Question: This is a question regarding a very simple construction - I have the following XAML:
'''
<Viewbox Height="100" Stretch="Uniform">
<TextBlock FontFamily="Georgia">My Cool Text</TextBlock>
</Viewbox>
'''
This is quite simple to understand. Yet when I start the program I get strange blurry text (there are no bitmap effects anywhere in my project).
(left side - the designer view in VS2010, right side - the running application)
Does anyone have ANY suggestions about why this is happening??
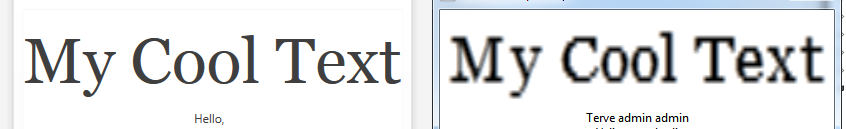
Answer: While Jefim has correctly answered his own question, I wanted to explain why you get this behaviour when using this particular set of features. Jefim suggests that this is a bug in WPF, but it's not. The problem arises as a result of asking for WPF to do something impossible. It has to pick a compromise when you've asked for this impossible thing, and the result is what you see above.
The explanation is a bit long for a comment, which is why I'm putting it in a separate answer.
This example uses two mutually contradictory features of WPF. Those features are:
1. The ability to render visuals consistently at any scale
2. The ability to render text in the same way GDI32 renders text
You can't use both features at once. GDI32 renders text in a way that cannot be scaled consistently: if a particular piece of text at a certain font size happens to be 200 pixels wide, if you multiply the font size by 3, and render the same text in the same font family at that new font size, in GDI32 it probably won't be 600 pixels - it'll be close, but it will typically not be quite right.
GDI32 messes with the shapes and widths of characters in order to enhance the clarity and sharpness of the text. Specifically, it bends letters out of shape so that their features align better with the pixels on your screen. And where necessary, it will adjust the width of individual characters to be an exact number of pixels wide. Since this letter bending is all based around actual pixels, it bends text in different ways at different font sizes.
While that gives you nice sharp looking text, it looks absolutely horrible if you try to change the scale gradually. If you try to animate the font size of some text rendered in this fashion, the thing will seem to shimmer and shudder, because the adjustments made in the name of clarity end up being slightly different at each font size. Even if you're not animating, it can still produce poor results - if you have a single typeface shown at a number of sizes, it can look quite different at each size; if your application has a zoom feature, the character of the text can seem to change significantly as you zoom in and out. (And so can the layout. If you use Microsoft Word, you may have noticed that you sometimes get odd-looking extra wide spaces between certain words. This is the result of Word fighting with GDI32 - Word attempts to keep the on-screen layout as close as possible to how things will look when printing, which means it sometimes clashes with GDI32's grid fitting.)
So WPF offers a different approach to text rendering: it can render text in a way that is as faithful as possible to the original design of the font. This distorts the text less, and it means that you don't get discontinuities as you scale.
The downside is that the text looks blurry, compared to how text rendered by GDI32 looks. (The distortions made by GDI32 are all aimed at improving clarity.)
So in WPF 4.0, Microsoft added the ability to render text in the way GDI32 would. That's what 'TextOptions.TextFormattingMode="Display"' does.
By turning on that option, you are saying "I don't need consistent scaling, and I'd prefer clarity, so generate the same pixels you would have done in GDI32." If you then go on to apply scaling, having told WPF you didn't need scalability, you get crappy results. WPF carefully generated a bitmap representation of the text exactly to your specifications, and you then told it to render that text at a different scale. And so it looks like what it is: a scaled bitmap of some text that was generated for a different resolution.
You could argue that WPF could do something different here: if you apply a scale transform in GDI32 you'd see different behaviour - you'd see the inconsistency at different scales described earlier. If you really want that effect in WPF you can get it by modifying the font size directly. But WPF doesn't prioritise getting that same effect - its goals are to make it possible to get GDI32-style crisp text when you really need it, and to provide consistent scaling by default.
And what you're running into here is the "consistent scaling". Turning on GDI32-style text rendering doesn't break consistent scaling: applying a scale factor (either directly, via a 'ScaleTransform' or indirectly via a 'Viewbox') will change the dimensions of the visual by exactly the specified scale factor. If it were to re-generate the text visuals by grid fitting to the newly scaled size, the text would come out at a different width. That would actually cause the 'Viewbox' problems: it applies a scale factor based on the content's natural size, designed to make it fit the available space. But if it re-did the grid fit after scaling, that would actually change the width. Because of the inconsistencies inherent in how GDI32 text rendering works, it might not even be possible for the 'ViewBox' to find a suitable scale - it's possible to come up with a piece of text which, when rendered in a particular font, will never come out at 200 pixels wide. For some font sizes, the rounding inherent in grid fitting might bump the size down to, say, 198, and it might stick at that as you make tiny increments in the font size, until you go past some threshold at which point it might jump to 202 pixels.
For a 'Viewbox' attempting to force the text to fit into exactly 200 pixels, that would be a problem. But 'Viewbox' doesn't work that way - it uses WPF's consistent scaling, downstream of the point at which you chose the font size to which GDI32-style text rendering is working. So 'Viewbox' will always be able to do what it is designed to do, but that is task that's fundamentally incompatible with GDI32-style text rendering.
So in short, WPF renders the text for the font size you requested, and then scales the result.
So you have to pick just one feature - you can't have both because that's simply impossible. Either don't attempt to render text in a context in which an arbitrary scale factor may be applied (e.g. 'Viewbox') or don't turn on GDI32-style text rendering. Otherwise, you get that weird pixelated text that you've encountered.